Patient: sex F, age 59
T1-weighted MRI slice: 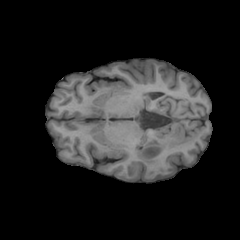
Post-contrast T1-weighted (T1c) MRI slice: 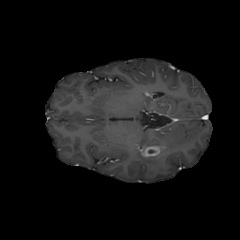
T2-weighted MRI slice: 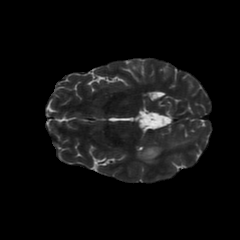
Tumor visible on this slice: yes
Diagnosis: Glioblastoma, IDH-wildtype
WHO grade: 4